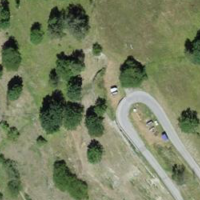
EUNIS habitat code: 23
Species observed at this site:
Stachys recta